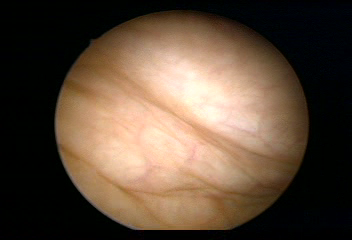
Modality: WLC
Class: Normal mucosa
Bladder cancer association: No